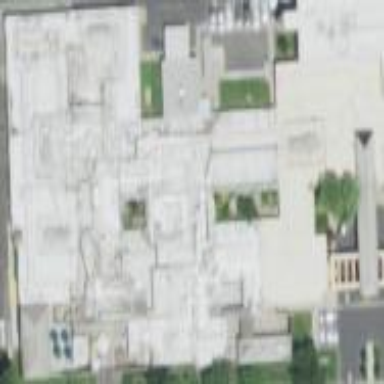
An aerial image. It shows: Hospital building.